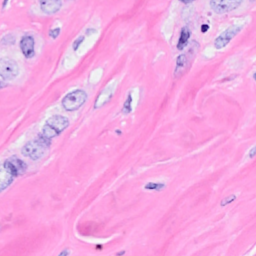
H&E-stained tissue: Breast